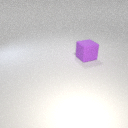
large purple rubber cube